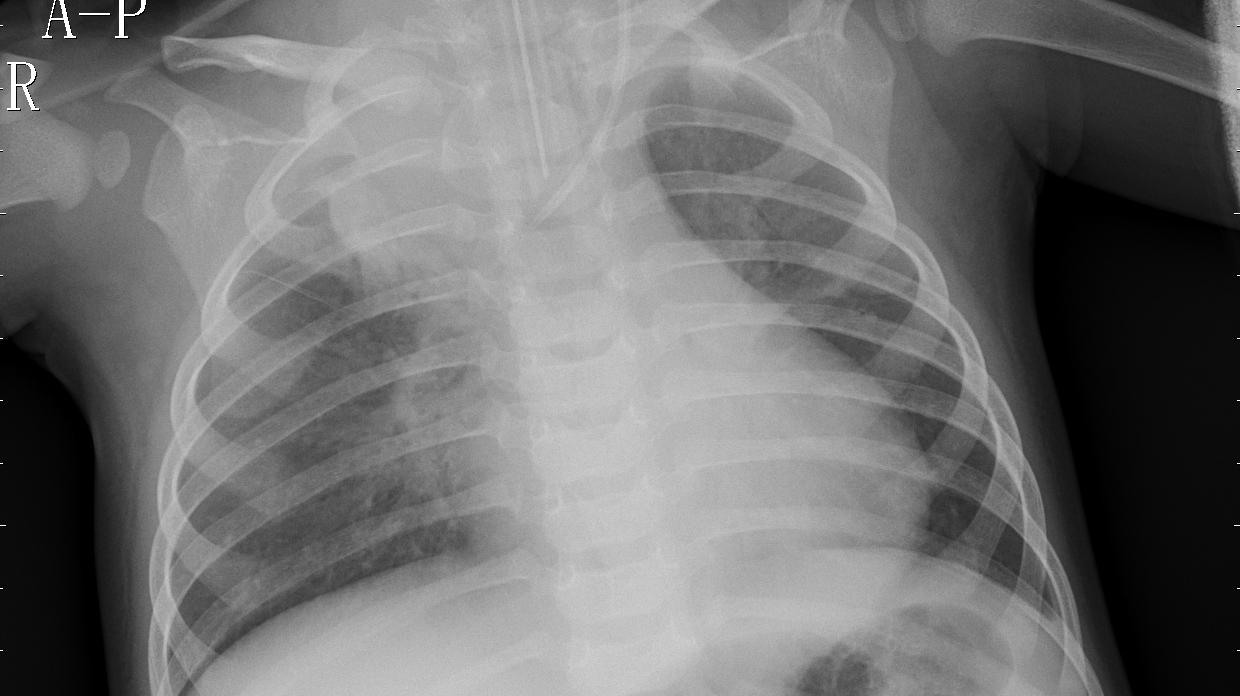
Diagnosis: PNEUMONIA